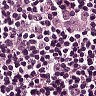
Metastatic tissue present: yes